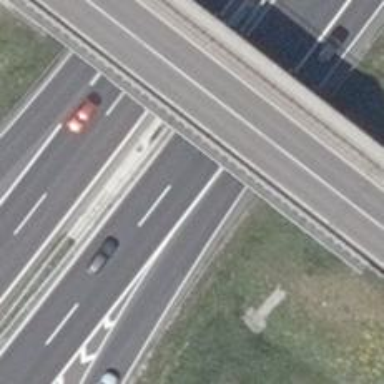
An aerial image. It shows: Trunk motorroad.